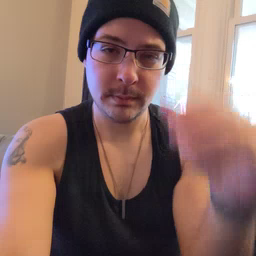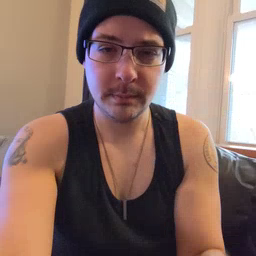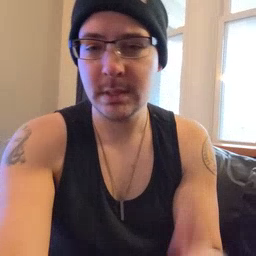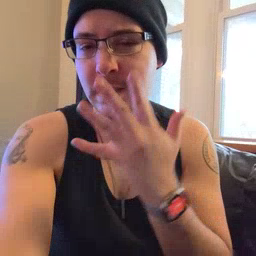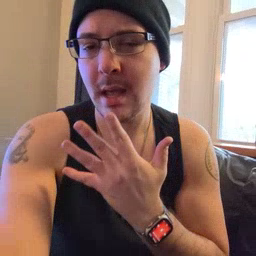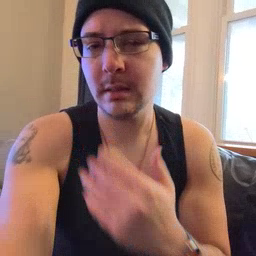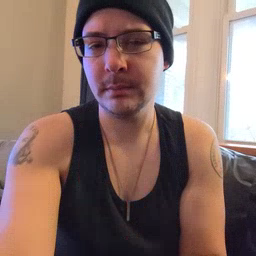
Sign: sad